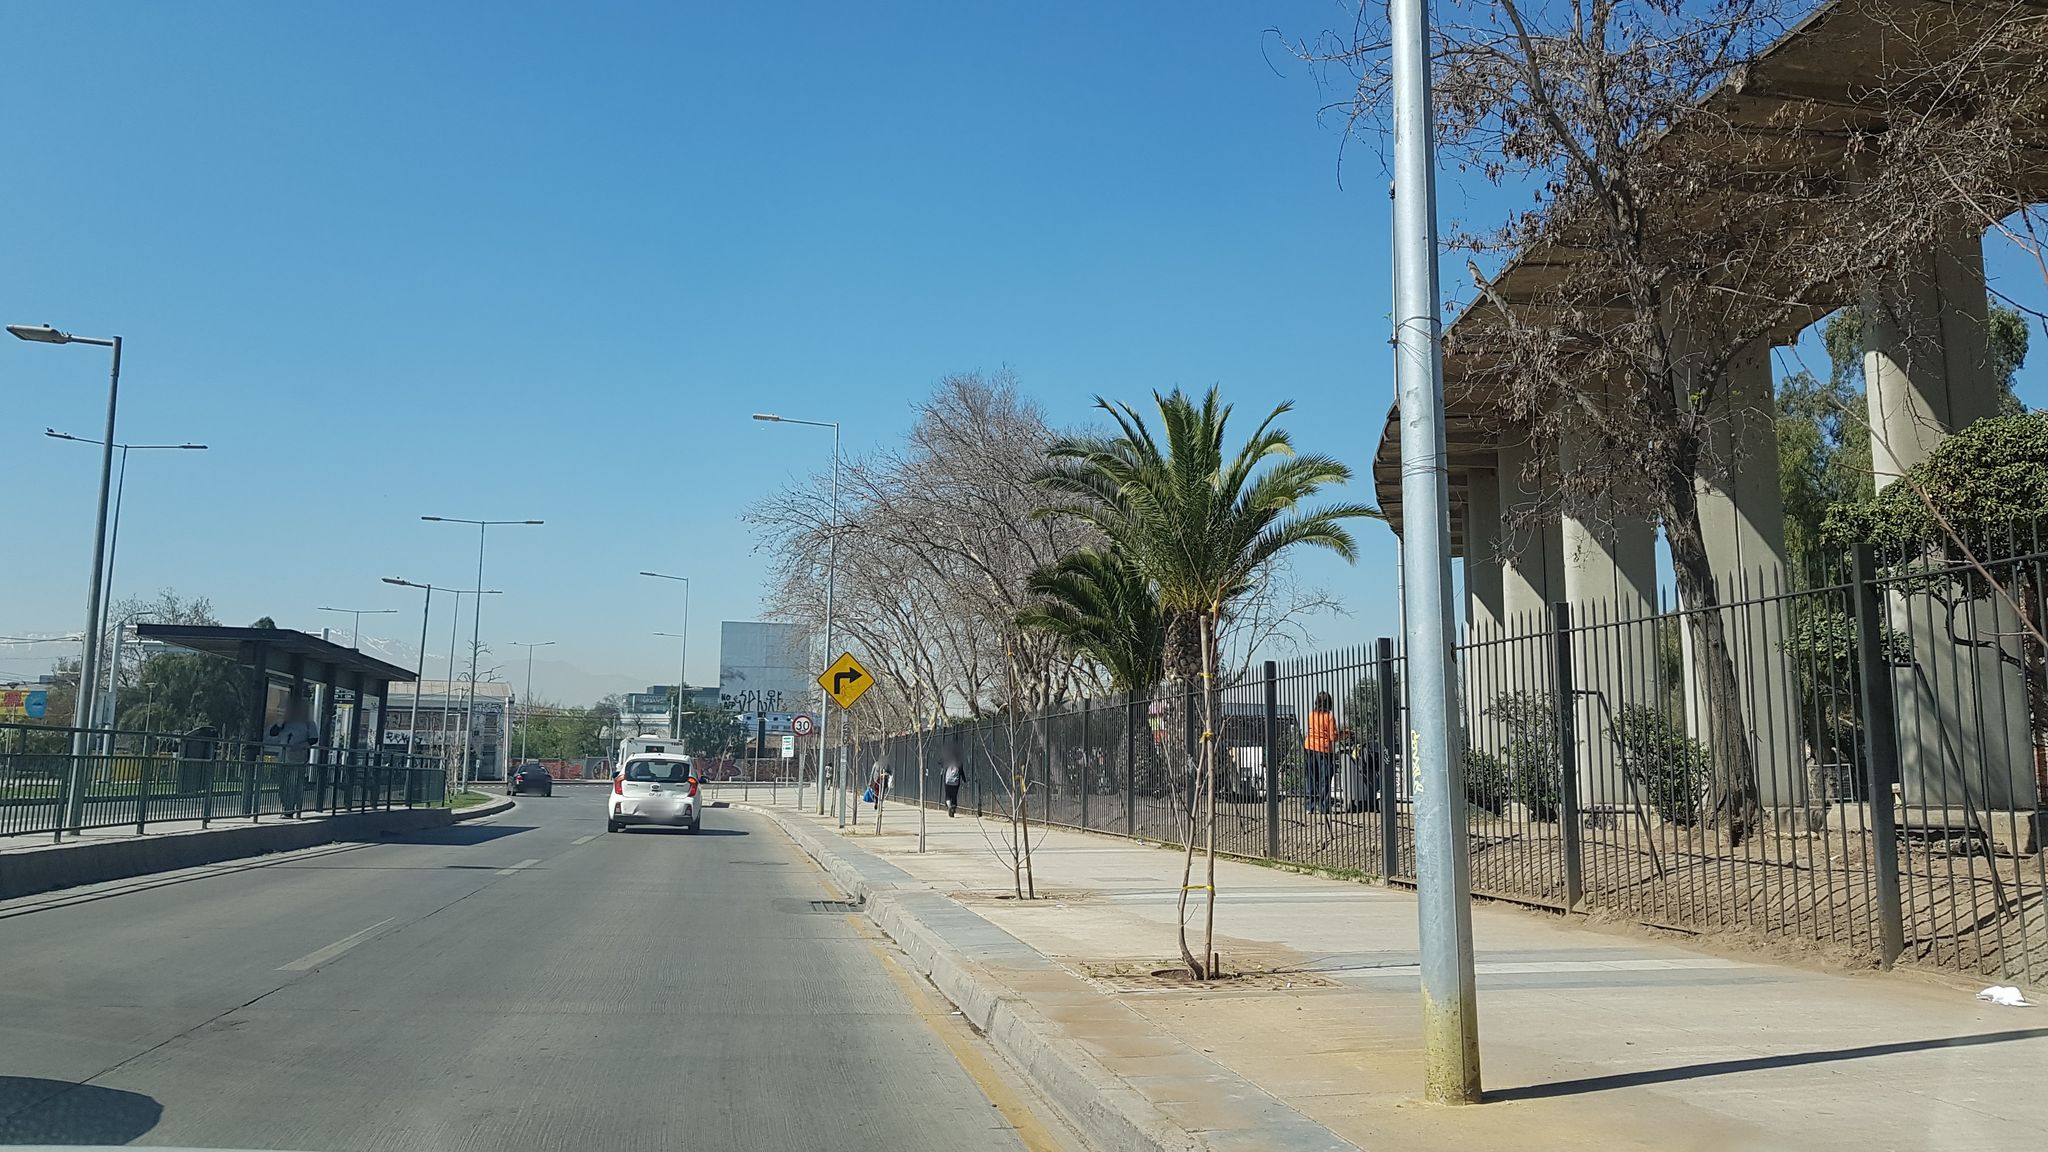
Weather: clear
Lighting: day
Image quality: good
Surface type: walking surface
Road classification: footway
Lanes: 2
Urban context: urban centre
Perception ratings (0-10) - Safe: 2.51, Lively: 5.87, Beautiful: 2.86, Boring: 4.55, Depressing: 7.62, Wealthy: 1.43